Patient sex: M
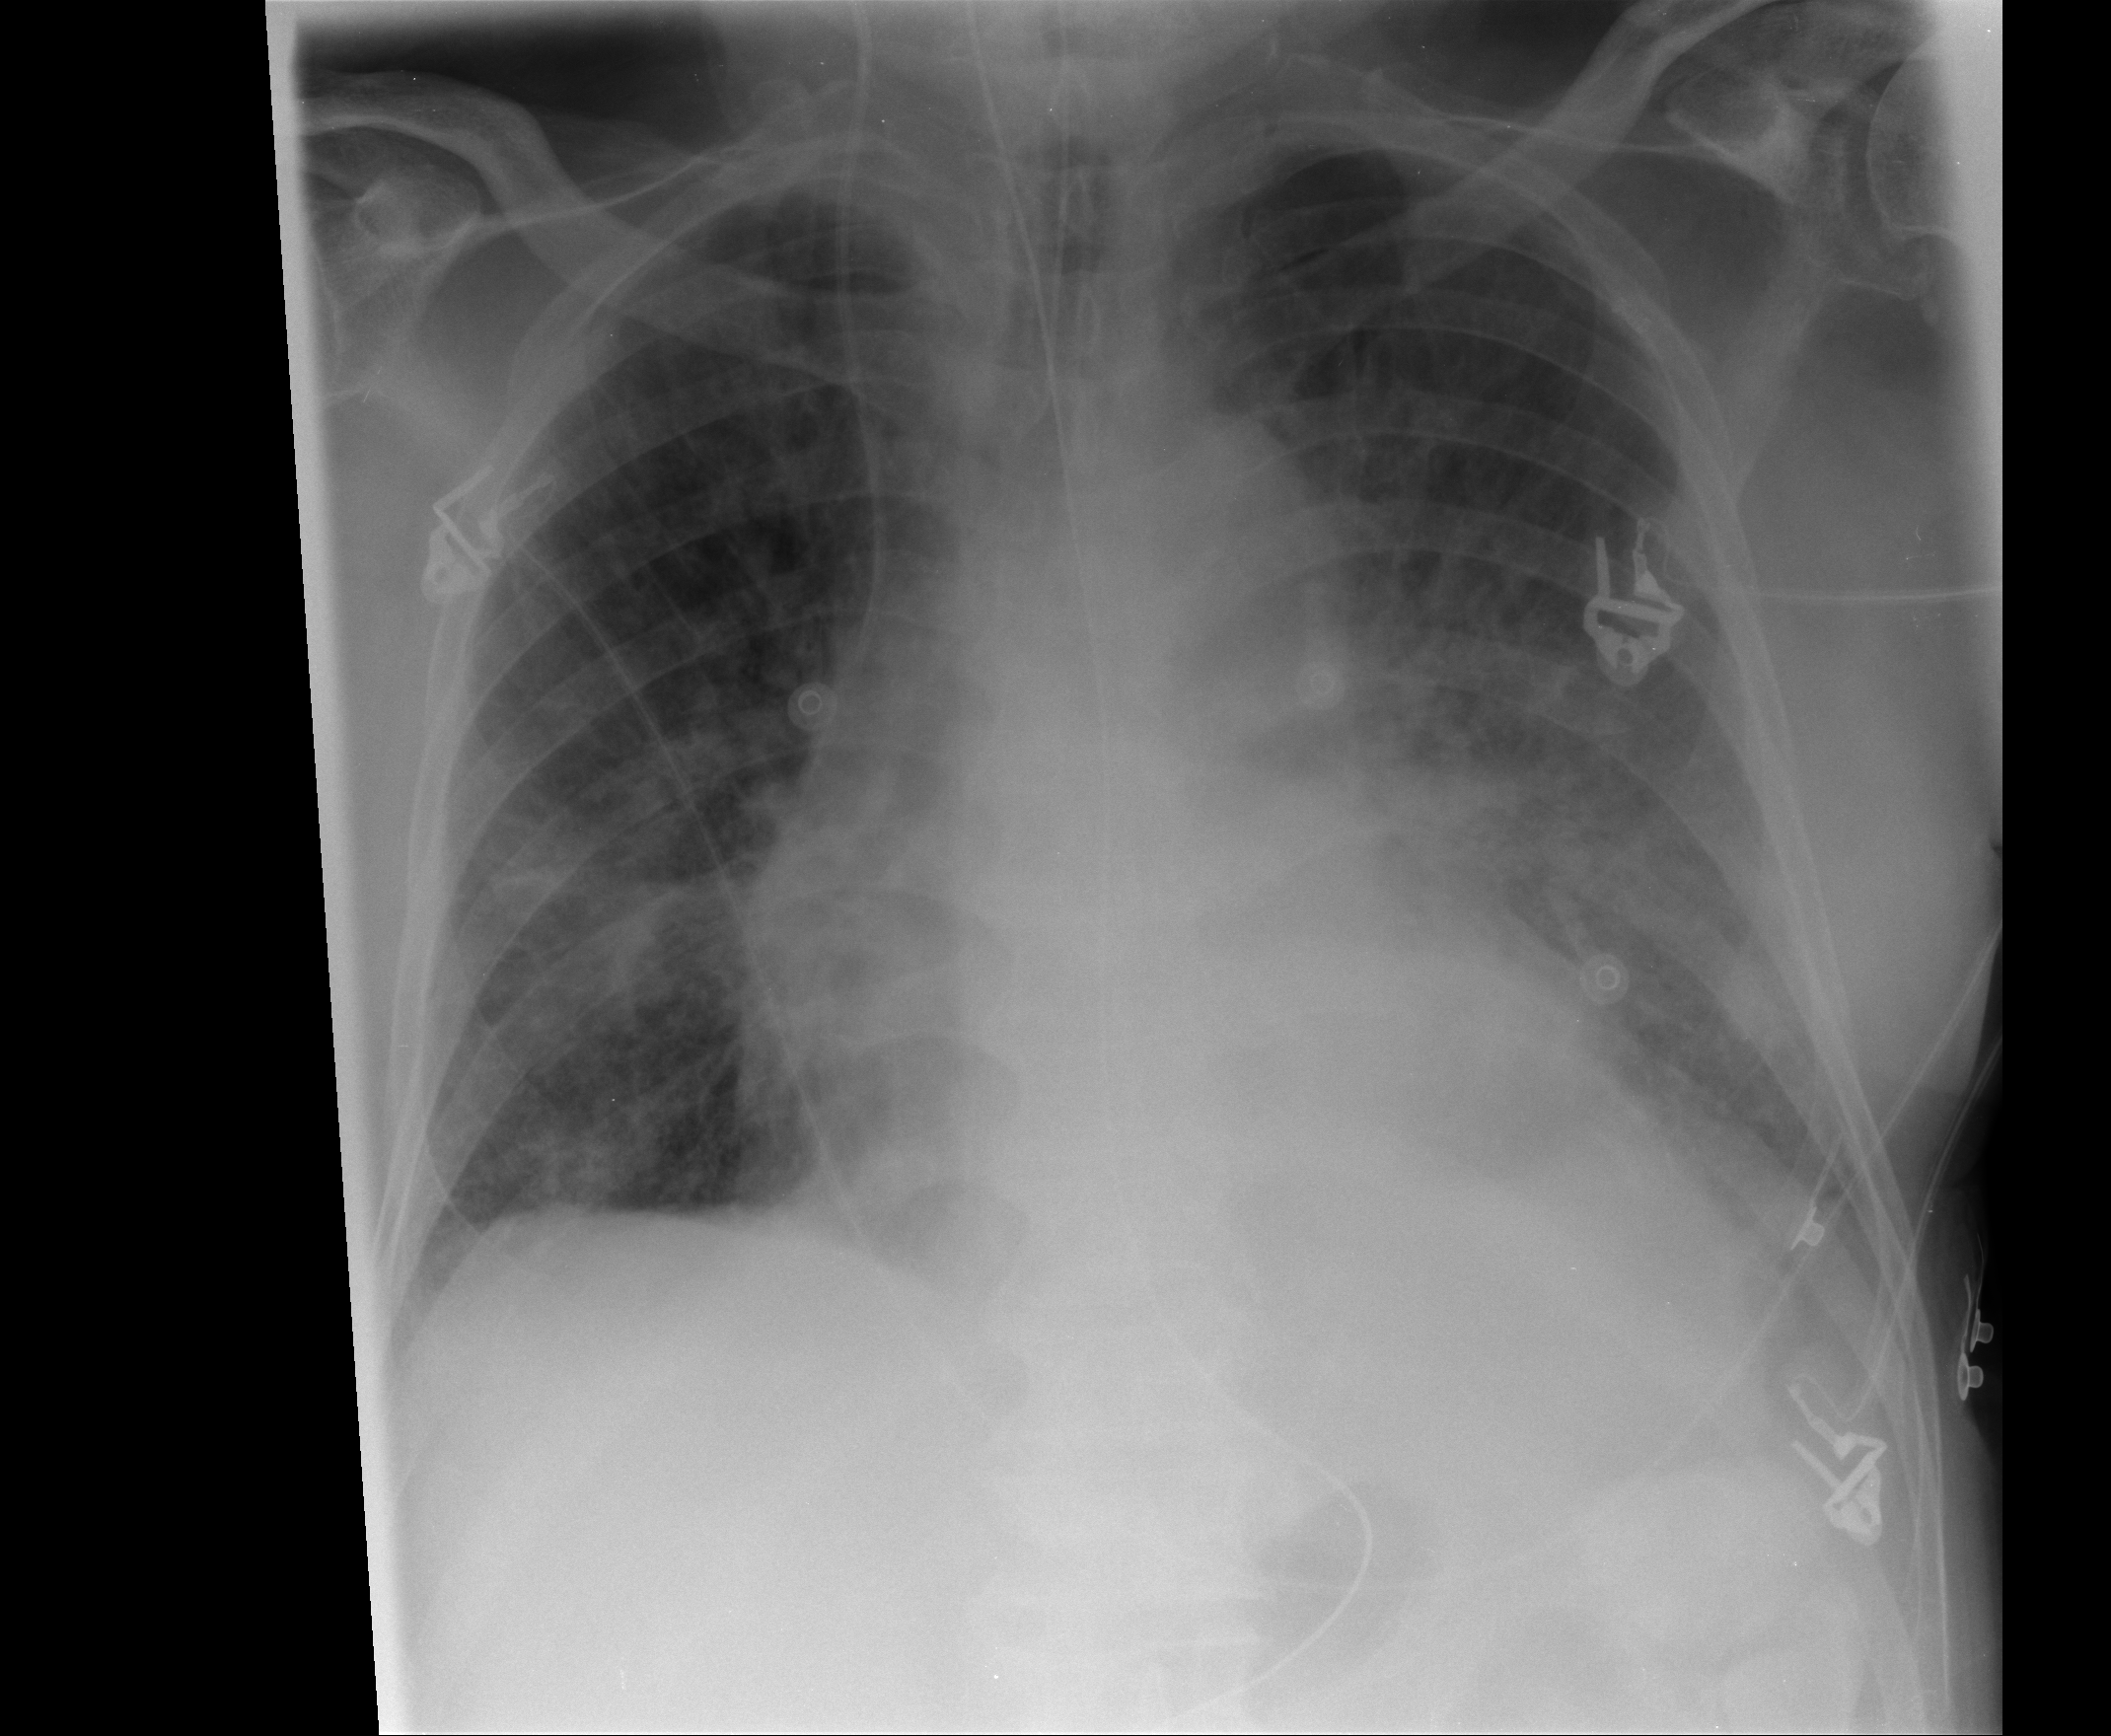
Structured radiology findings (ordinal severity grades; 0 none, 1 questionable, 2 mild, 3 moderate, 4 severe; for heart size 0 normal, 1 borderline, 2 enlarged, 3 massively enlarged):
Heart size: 2
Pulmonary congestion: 2
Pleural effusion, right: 0
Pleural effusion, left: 2
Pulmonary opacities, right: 2
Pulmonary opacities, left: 3
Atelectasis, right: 2
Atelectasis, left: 2